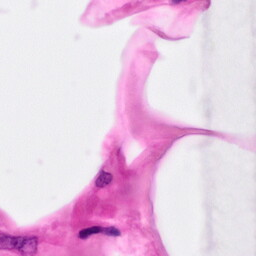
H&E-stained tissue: Pancreatic